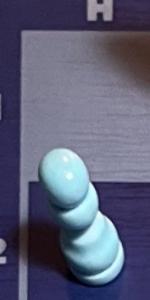
Label: Pawn_White